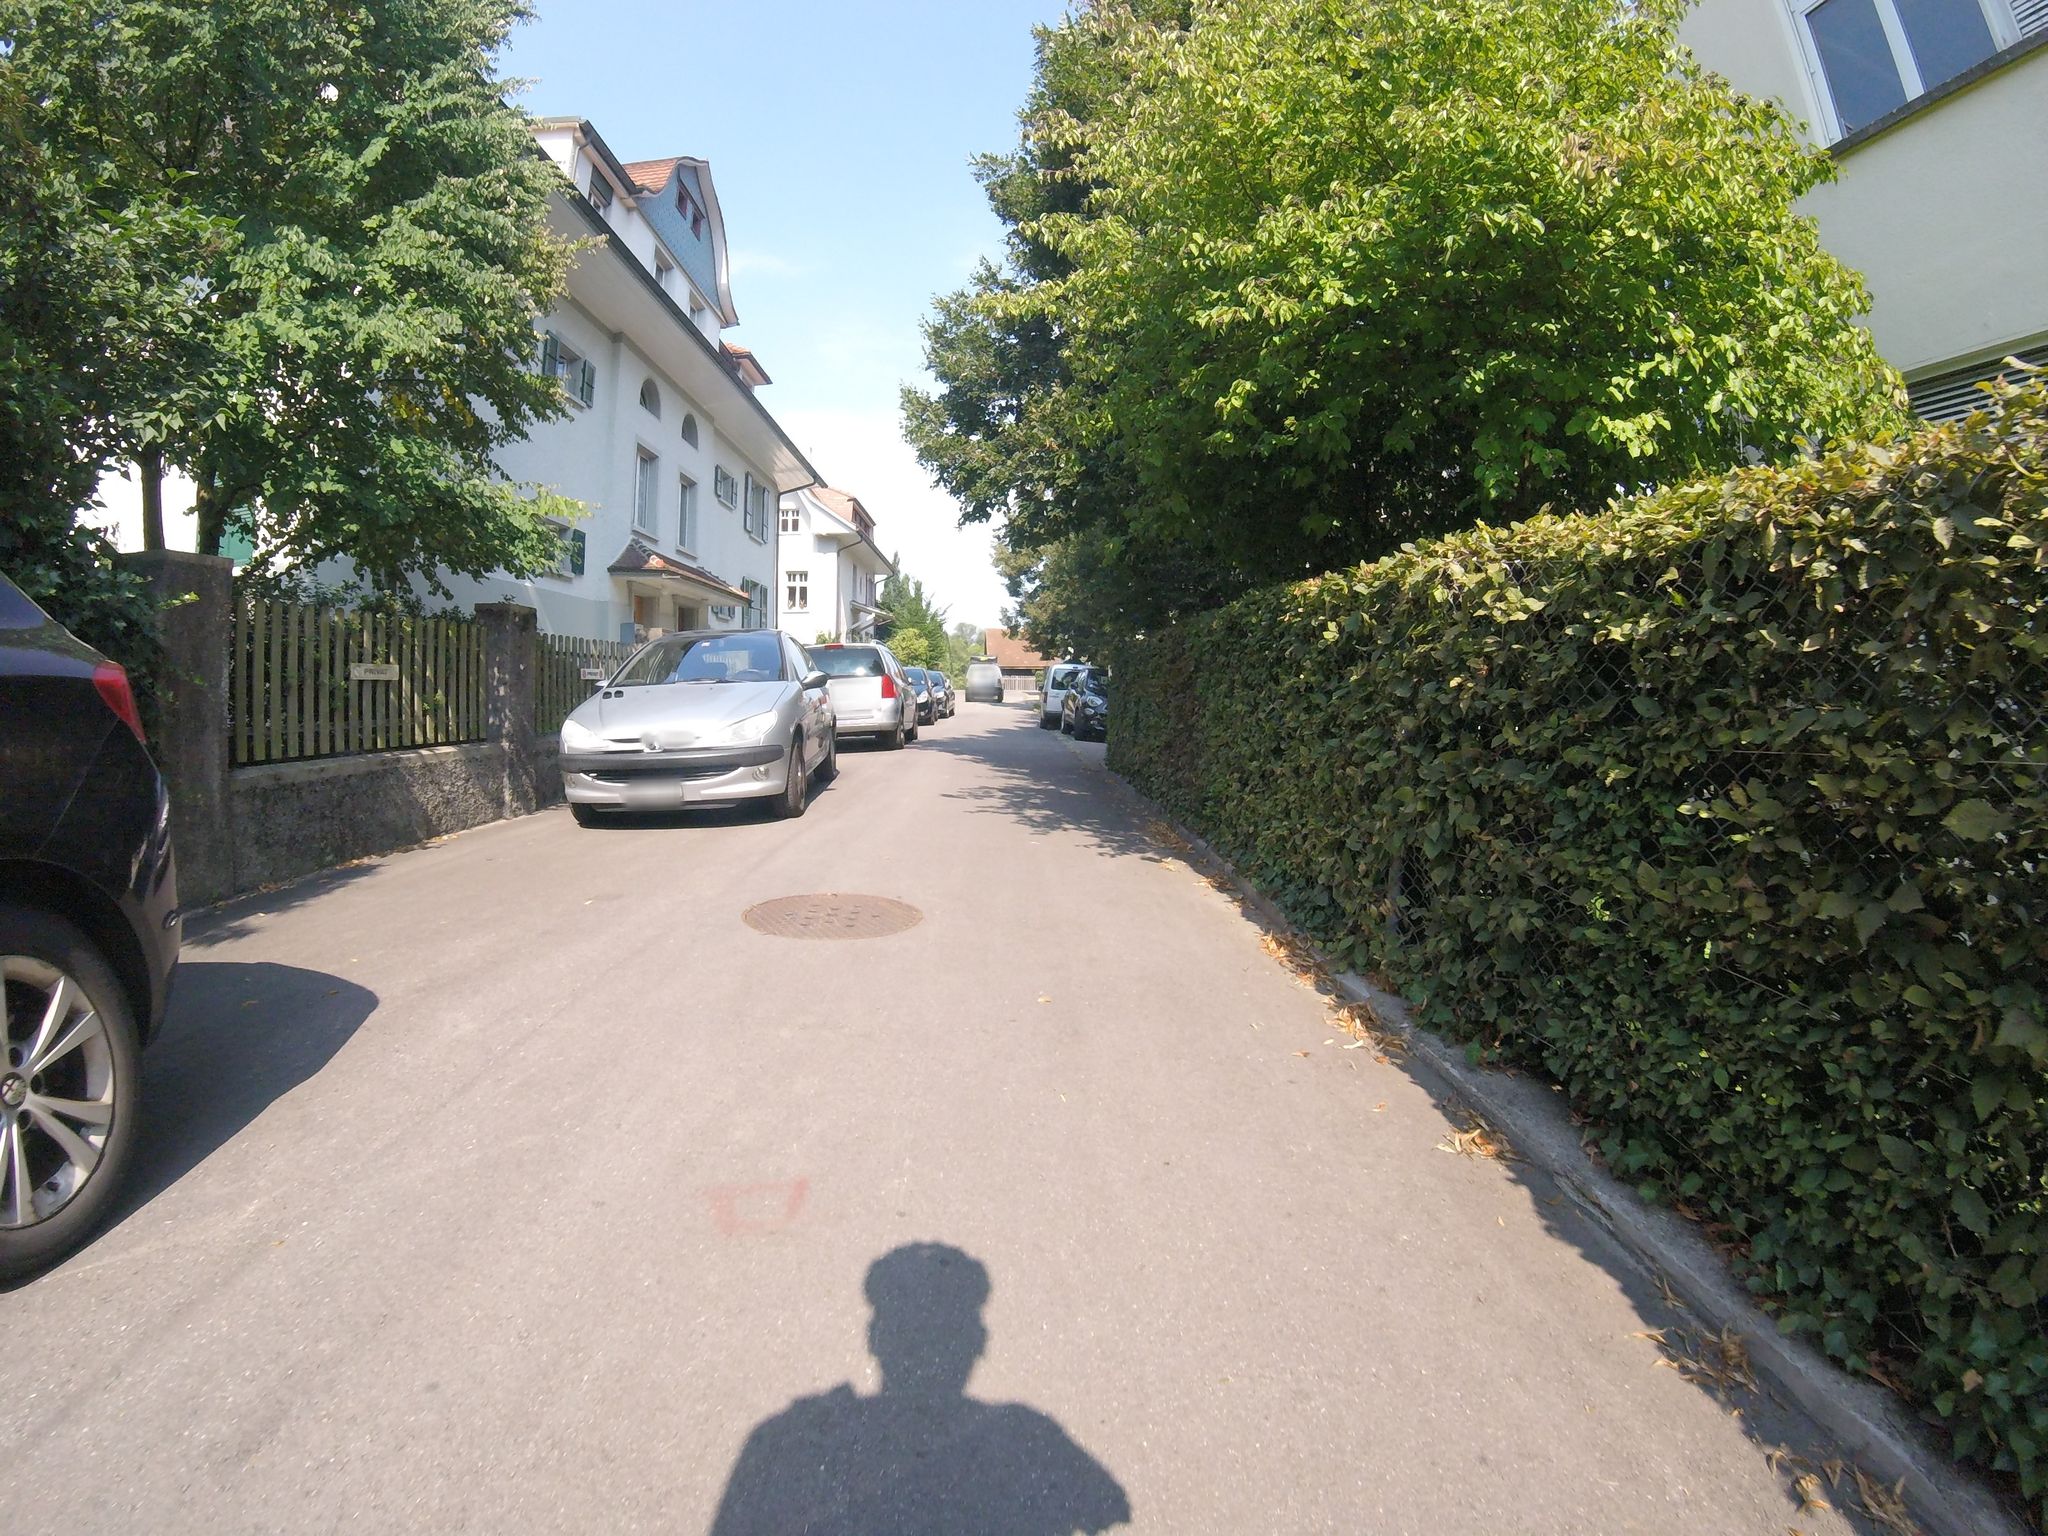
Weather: clear
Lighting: day
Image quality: good
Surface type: cycling surface
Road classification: footway, service
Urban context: urban centre
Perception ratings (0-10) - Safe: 5.9, Lively: 8.89, Beautiful: 9.72, Boring: 3.94, Depressing: 2.47, Wealthy: 8.68